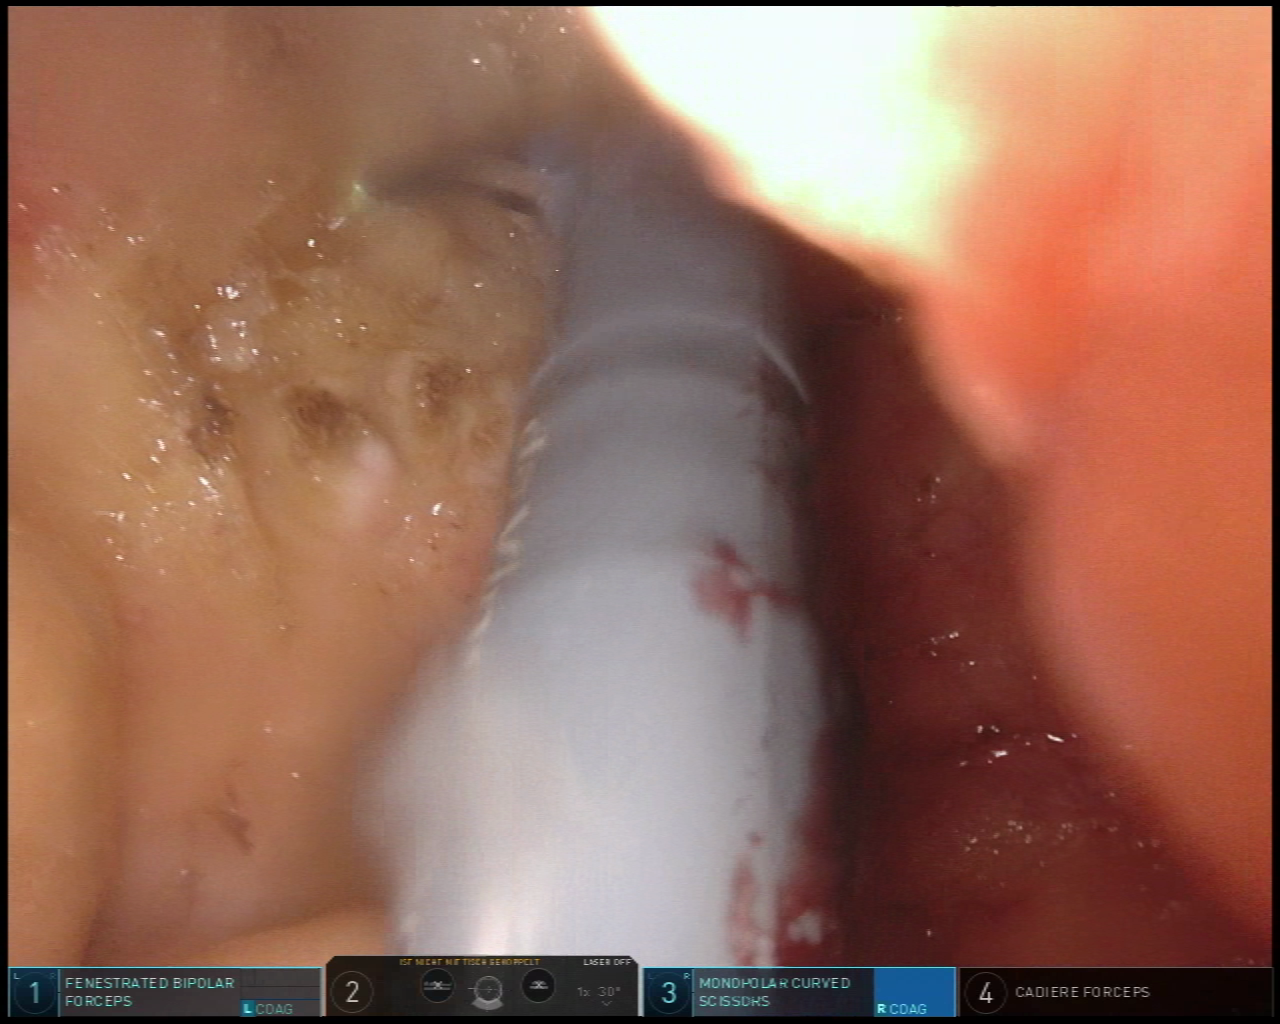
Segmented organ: pancreas
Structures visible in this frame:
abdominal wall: no
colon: no
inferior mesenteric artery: no
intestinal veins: no
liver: no
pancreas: yes
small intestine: no
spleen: no
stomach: no
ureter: no
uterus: no
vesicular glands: no